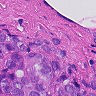
Metastatic tissue present: yes